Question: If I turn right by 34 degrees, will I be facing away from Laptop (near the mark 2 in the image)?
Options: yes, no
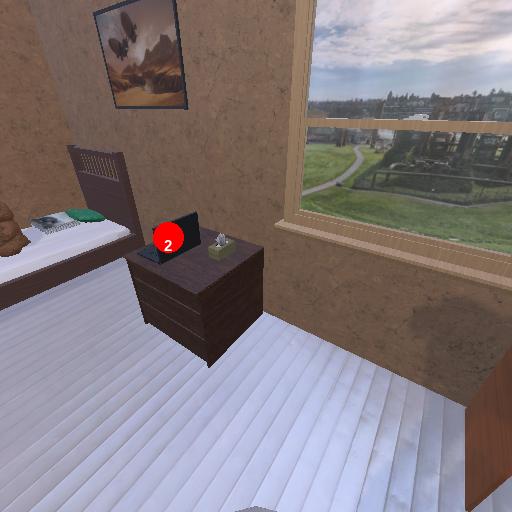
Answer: yes